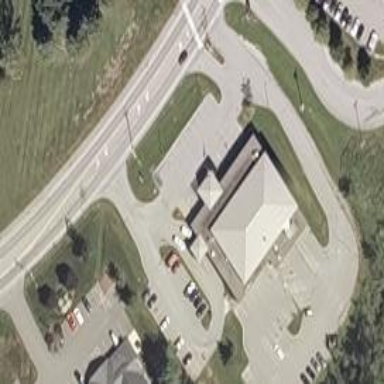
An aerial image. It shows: Post office.